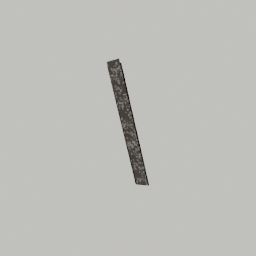
Label: architecture